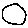
Label: circle